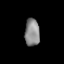
Tissue: lung
Cell type: Endothelial cells
Senescence score: 0.5817
Nuclear area (px): 397
Mean DAPI intensity: 137.723